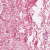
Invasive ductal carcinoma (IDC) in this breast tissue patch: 0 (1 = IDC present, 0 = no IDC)